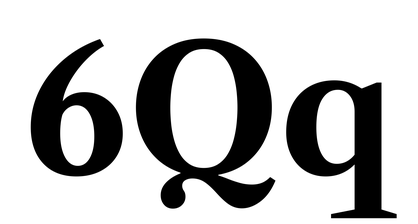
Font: LibreCaslonText_Bold